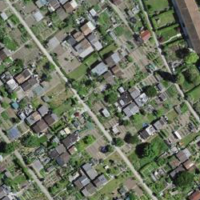
EUNIS habitat code: 53
Species observed at this site:
Melittis melissophyllum
Cornus sanguinea
Phoenicurus phoenicurus